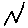
Label: zigzag